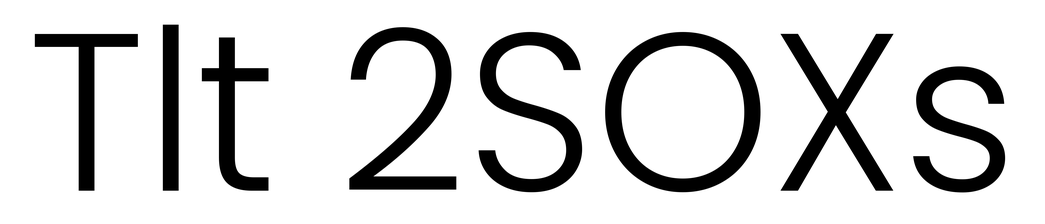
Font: Poppins-Light